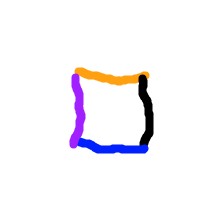
Shape: square